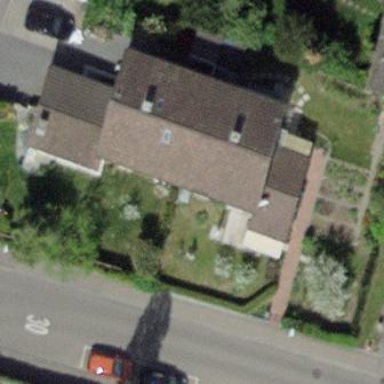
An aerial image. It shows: Semi-detached house.